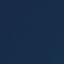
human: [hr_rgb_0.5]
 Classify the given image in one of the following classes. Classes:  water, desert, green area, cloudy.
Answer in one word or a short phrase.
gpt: water